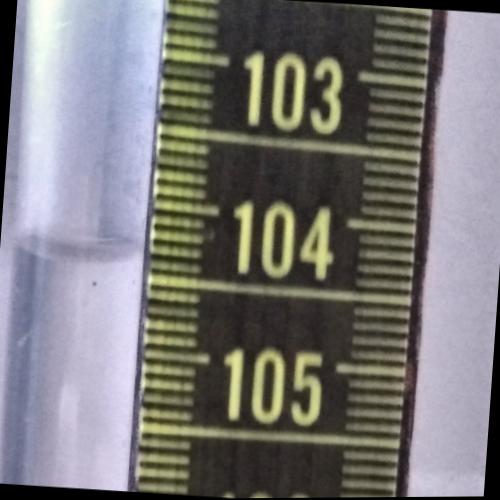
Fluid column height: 104.4 cm